Question: Is it possible to POST ALL value's from a list through a foreach/for loop so I can insert those value's into MySQL:
First list:
'''
require('pdoConfig.php');
try {
$sql = "SELECT * FROM PRIJS";
$result = $pdo->query($sql);
while ($row = $result->fetch(PDO::FETCH_ASSOC)) {
echo "<option value=" . $row['PRIJS_ID'] .">" . $row['NAAM'] . " - EUR " . $row['PRIJS'] . "</option>";
}
$pdo = null;
} catch (PDOException $e) {
echo $e->getMessage();
}
'''
This generates the first list:

The user can then click on the blue/orange button to (re)move items from both lists. At the user submits the list and ONLY the items from the second list should be submitted. Now ive tried several things with while loops but I get nothing because I think It only sends the selected item whereas I need ALL the items.
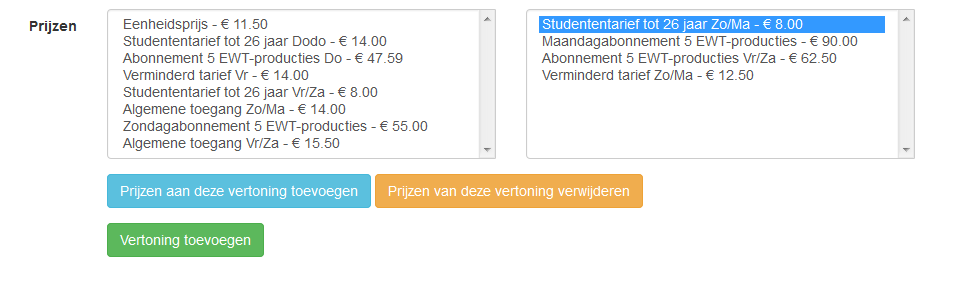
Answer: You can do it by using this way
rename the select menu on the html to this
'''
<select name="test[]">
<option value="Yes">Yes</option>
<option value="NO">No</option>
<option value="Ok">OK</option>
</select>
'''
on the php
'''
<?php
foreach ($_POST['test'] as $item)
{
print "$item<br/>";
}
?>
'''
You should convert the select menu name to array and fetch the content of array by using foreach